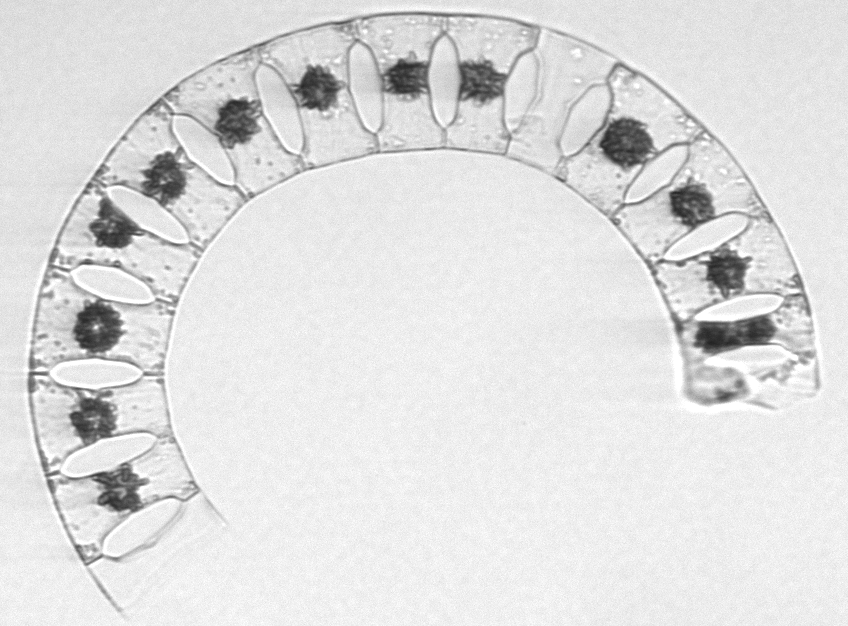
Label: Eucampia